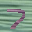
Label: 7